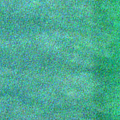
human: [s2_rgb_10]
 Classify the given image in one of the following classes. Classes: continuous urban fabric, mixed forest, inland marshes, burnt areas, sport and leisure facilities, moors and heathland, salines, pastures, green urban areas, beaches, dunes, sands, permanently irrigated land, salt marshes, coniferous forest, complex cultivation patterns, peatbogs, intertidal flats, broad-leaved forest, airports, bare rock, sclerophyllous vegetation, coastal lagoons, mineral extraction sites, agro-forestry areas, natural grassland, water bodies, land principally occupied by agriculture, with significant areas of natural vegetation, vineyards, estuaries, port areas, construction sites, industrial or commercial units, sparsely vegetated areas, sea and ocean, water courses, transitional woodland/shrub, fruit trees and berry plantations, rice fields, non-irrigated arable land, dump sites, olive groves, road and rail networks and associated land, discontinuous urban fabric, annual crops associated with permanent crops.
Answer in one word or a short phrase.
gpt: sea and ocean